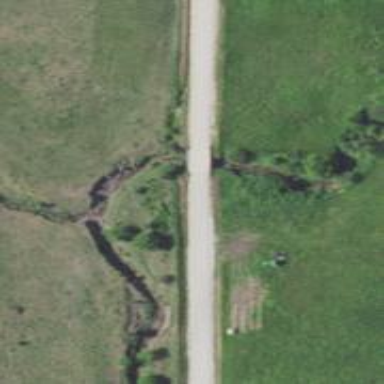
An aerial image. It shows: Unclassified road.